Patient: sex M, age 48
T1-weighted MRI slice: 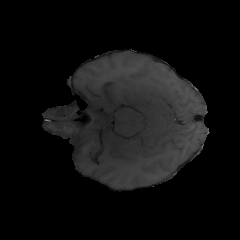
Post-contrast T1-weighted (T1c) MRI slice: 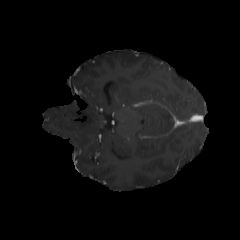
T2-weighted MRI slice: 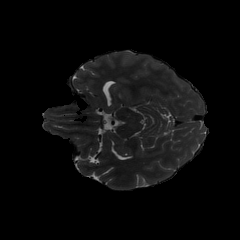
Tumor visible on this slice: no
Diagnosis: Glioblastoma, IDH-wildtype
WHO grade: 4